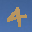
Label: 4